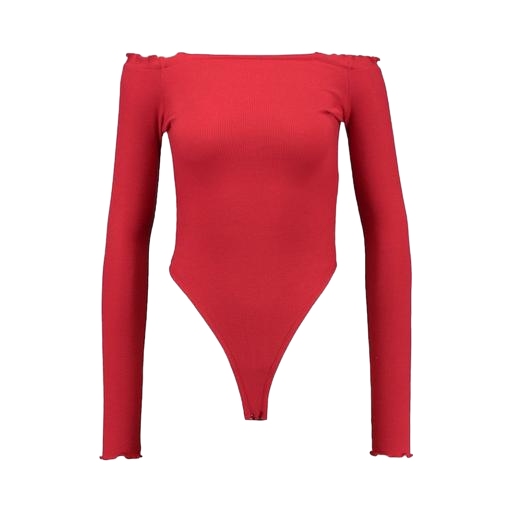
red and has long sleeves, red frayed-hem top, red and long sleeves, white background